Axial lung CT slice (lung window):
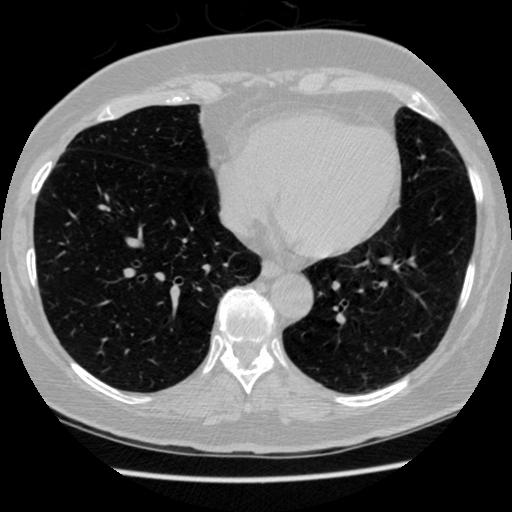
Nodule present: no